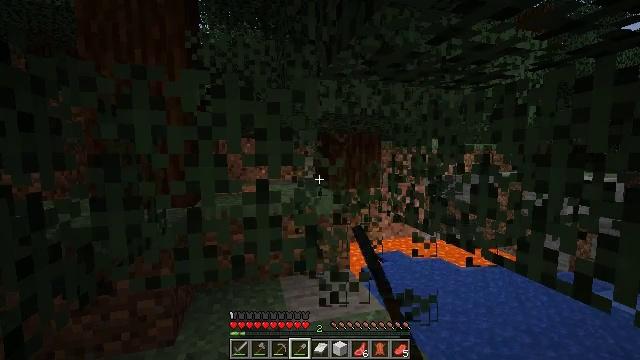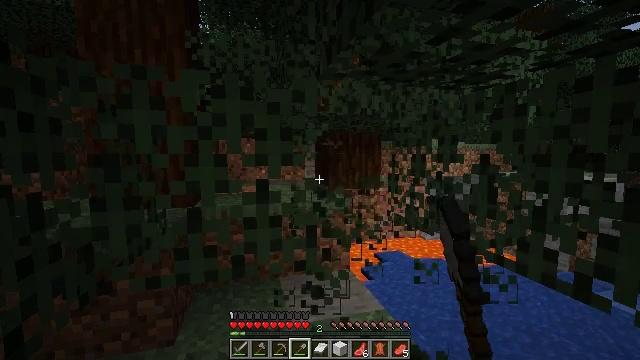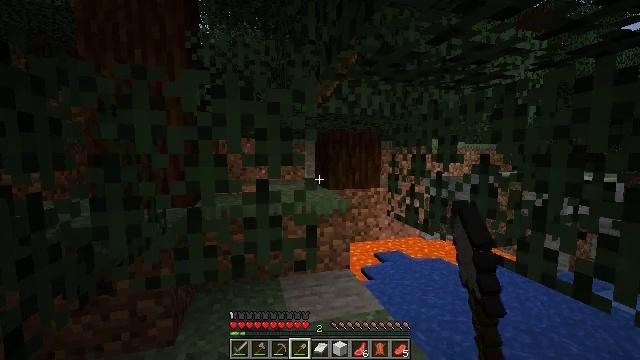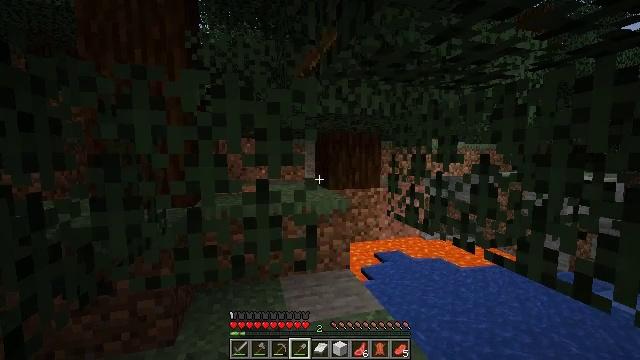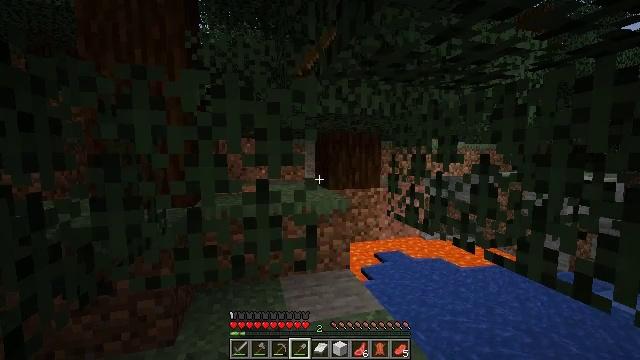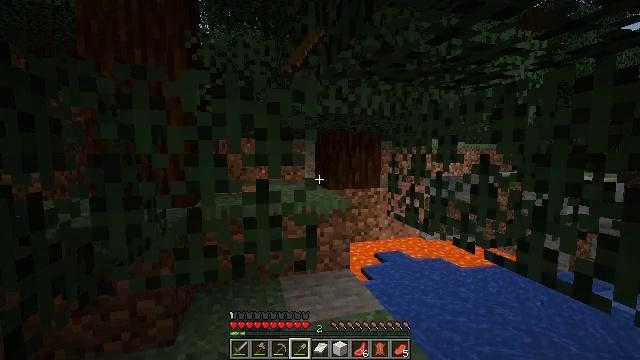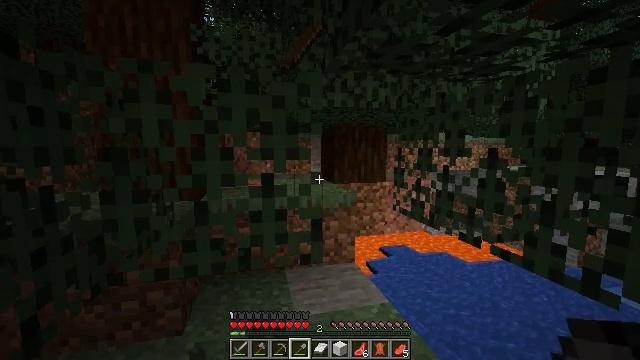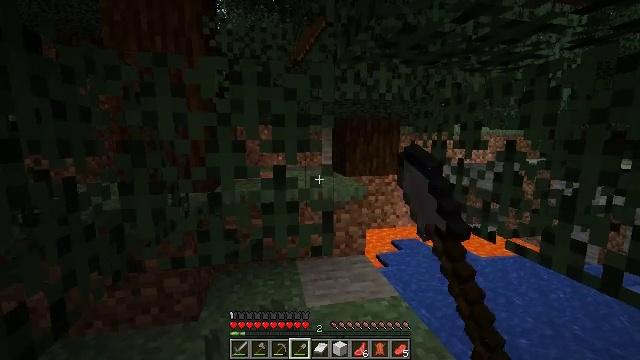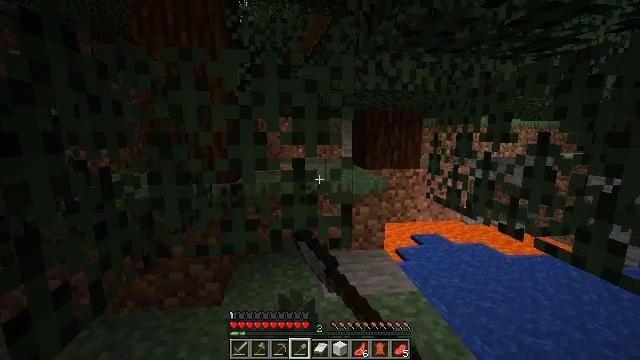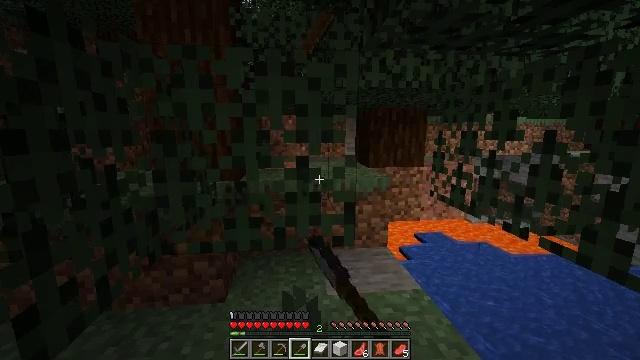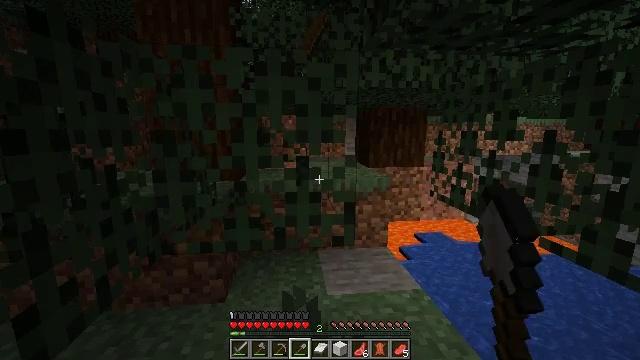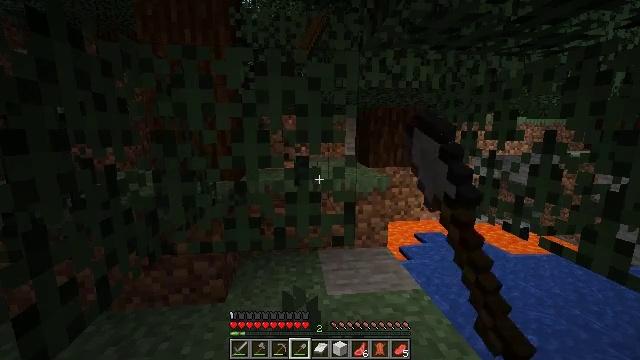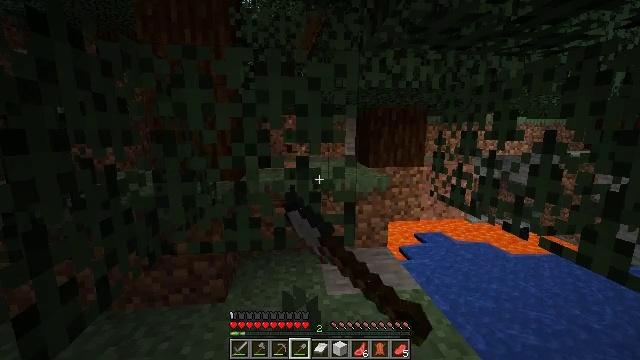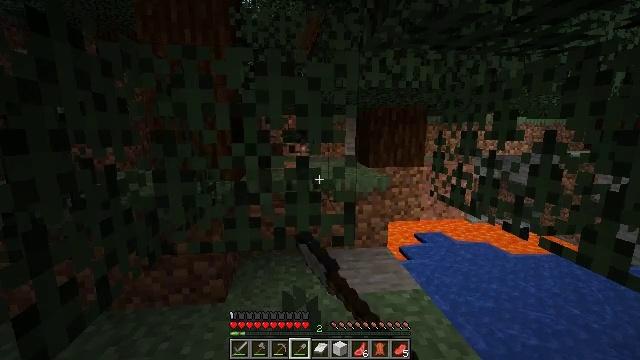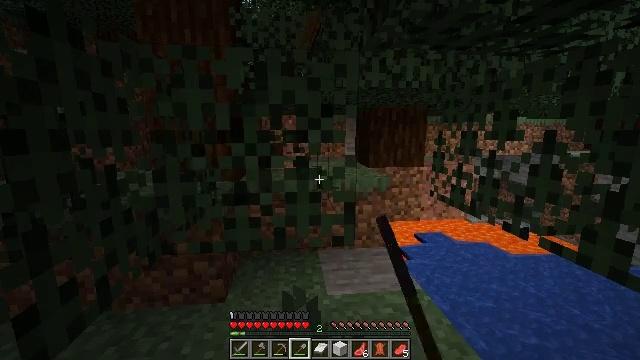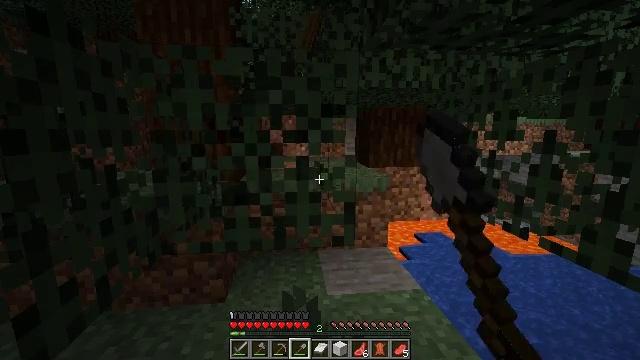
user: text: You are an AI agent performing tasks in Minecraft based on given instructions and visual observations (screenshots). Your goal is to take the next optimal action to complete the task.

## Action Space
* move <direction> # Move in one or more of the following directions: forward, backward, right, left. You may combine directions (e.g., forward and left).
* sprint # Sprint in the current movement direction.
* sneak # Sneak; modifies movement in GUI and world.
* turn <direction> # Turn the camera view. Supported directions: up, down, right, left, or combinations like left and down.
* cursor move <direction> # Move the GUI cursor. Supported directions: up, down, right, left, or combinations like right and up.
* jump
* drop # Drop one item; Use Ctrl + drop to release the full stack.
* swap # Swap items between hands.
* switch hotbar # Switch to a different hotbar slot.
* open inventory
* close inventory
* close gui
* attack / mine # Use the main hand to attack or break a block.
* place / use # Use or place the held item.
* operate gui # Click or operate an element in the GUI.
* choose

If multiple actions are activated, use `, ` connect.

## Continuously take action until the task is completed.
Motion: motion action
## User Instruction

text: Gather spruce leaves to collect foliage.
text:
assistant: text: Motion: attack / mine
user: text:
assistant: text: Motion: attack / mine
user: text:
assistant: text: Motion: attack / mine
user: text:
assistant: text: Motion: attack / mine
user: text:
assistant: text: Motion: attack / mine
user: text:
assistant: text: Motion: turn left and down, attack / mine
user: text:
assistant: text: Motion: turn left and down, attack / mine
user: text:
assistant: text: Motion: turn left and down, attack / mine
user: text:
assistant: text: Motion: attack / mine
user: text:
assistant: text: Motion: attack / mine
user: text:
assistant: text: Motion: attack / mine
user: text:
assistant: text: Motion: attack / mine
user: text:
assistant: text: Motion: attack / mine
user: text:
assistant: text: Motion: attack / mine
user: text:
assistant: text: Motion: attack / mine
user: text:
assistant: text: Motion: attack / mine
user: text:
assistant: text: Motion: attack / mine
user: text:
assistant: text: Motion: attack / mine
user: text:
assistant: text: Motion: attack / mine
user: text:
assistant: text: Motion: attack / mine
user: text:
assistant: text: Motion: attack / mine
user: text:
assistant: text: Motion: attack / mine